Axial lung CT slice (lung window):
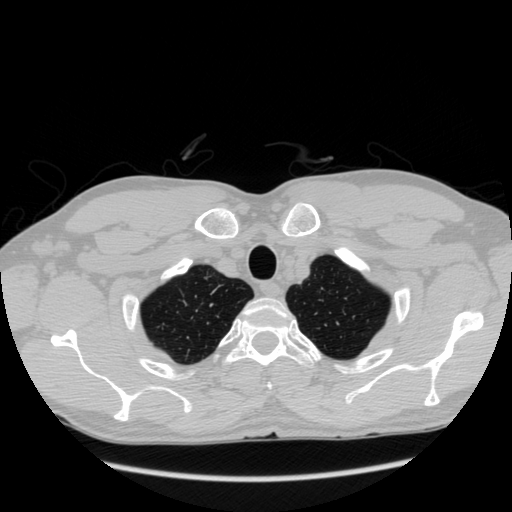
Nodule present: no